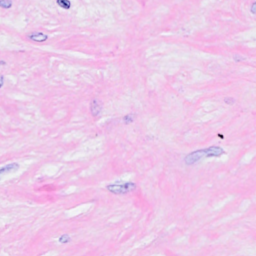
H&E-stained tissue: Breast